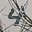
Label: 4